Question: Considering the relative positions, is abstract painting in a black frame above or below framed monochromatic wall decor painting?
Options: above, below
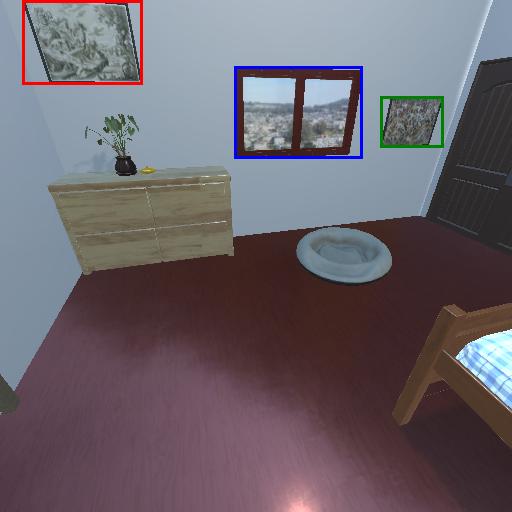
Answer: above